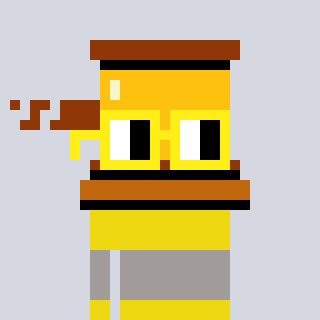
a pixel art character with square yellow glasses, a gavel-shaped head and a yellow-colored body on a cool background